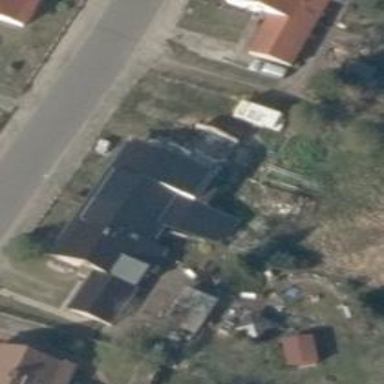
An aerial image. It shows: Detached building.